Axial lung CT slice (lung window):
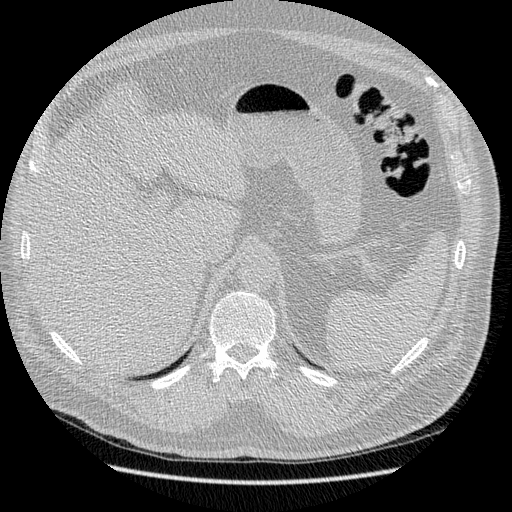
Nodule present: no